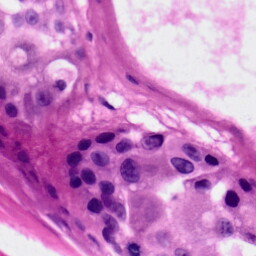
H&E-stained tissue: Skin